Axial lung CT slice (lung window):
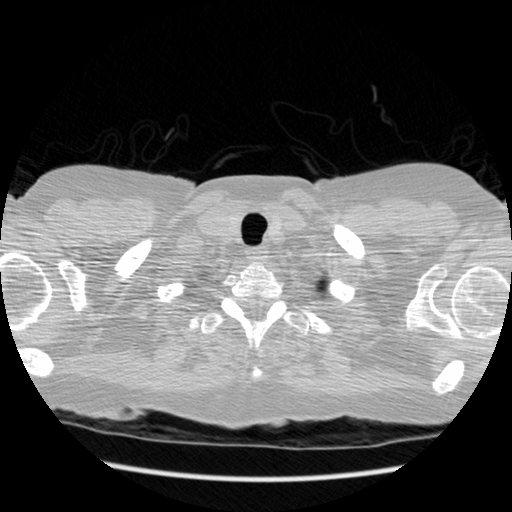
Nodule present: no